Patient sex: M
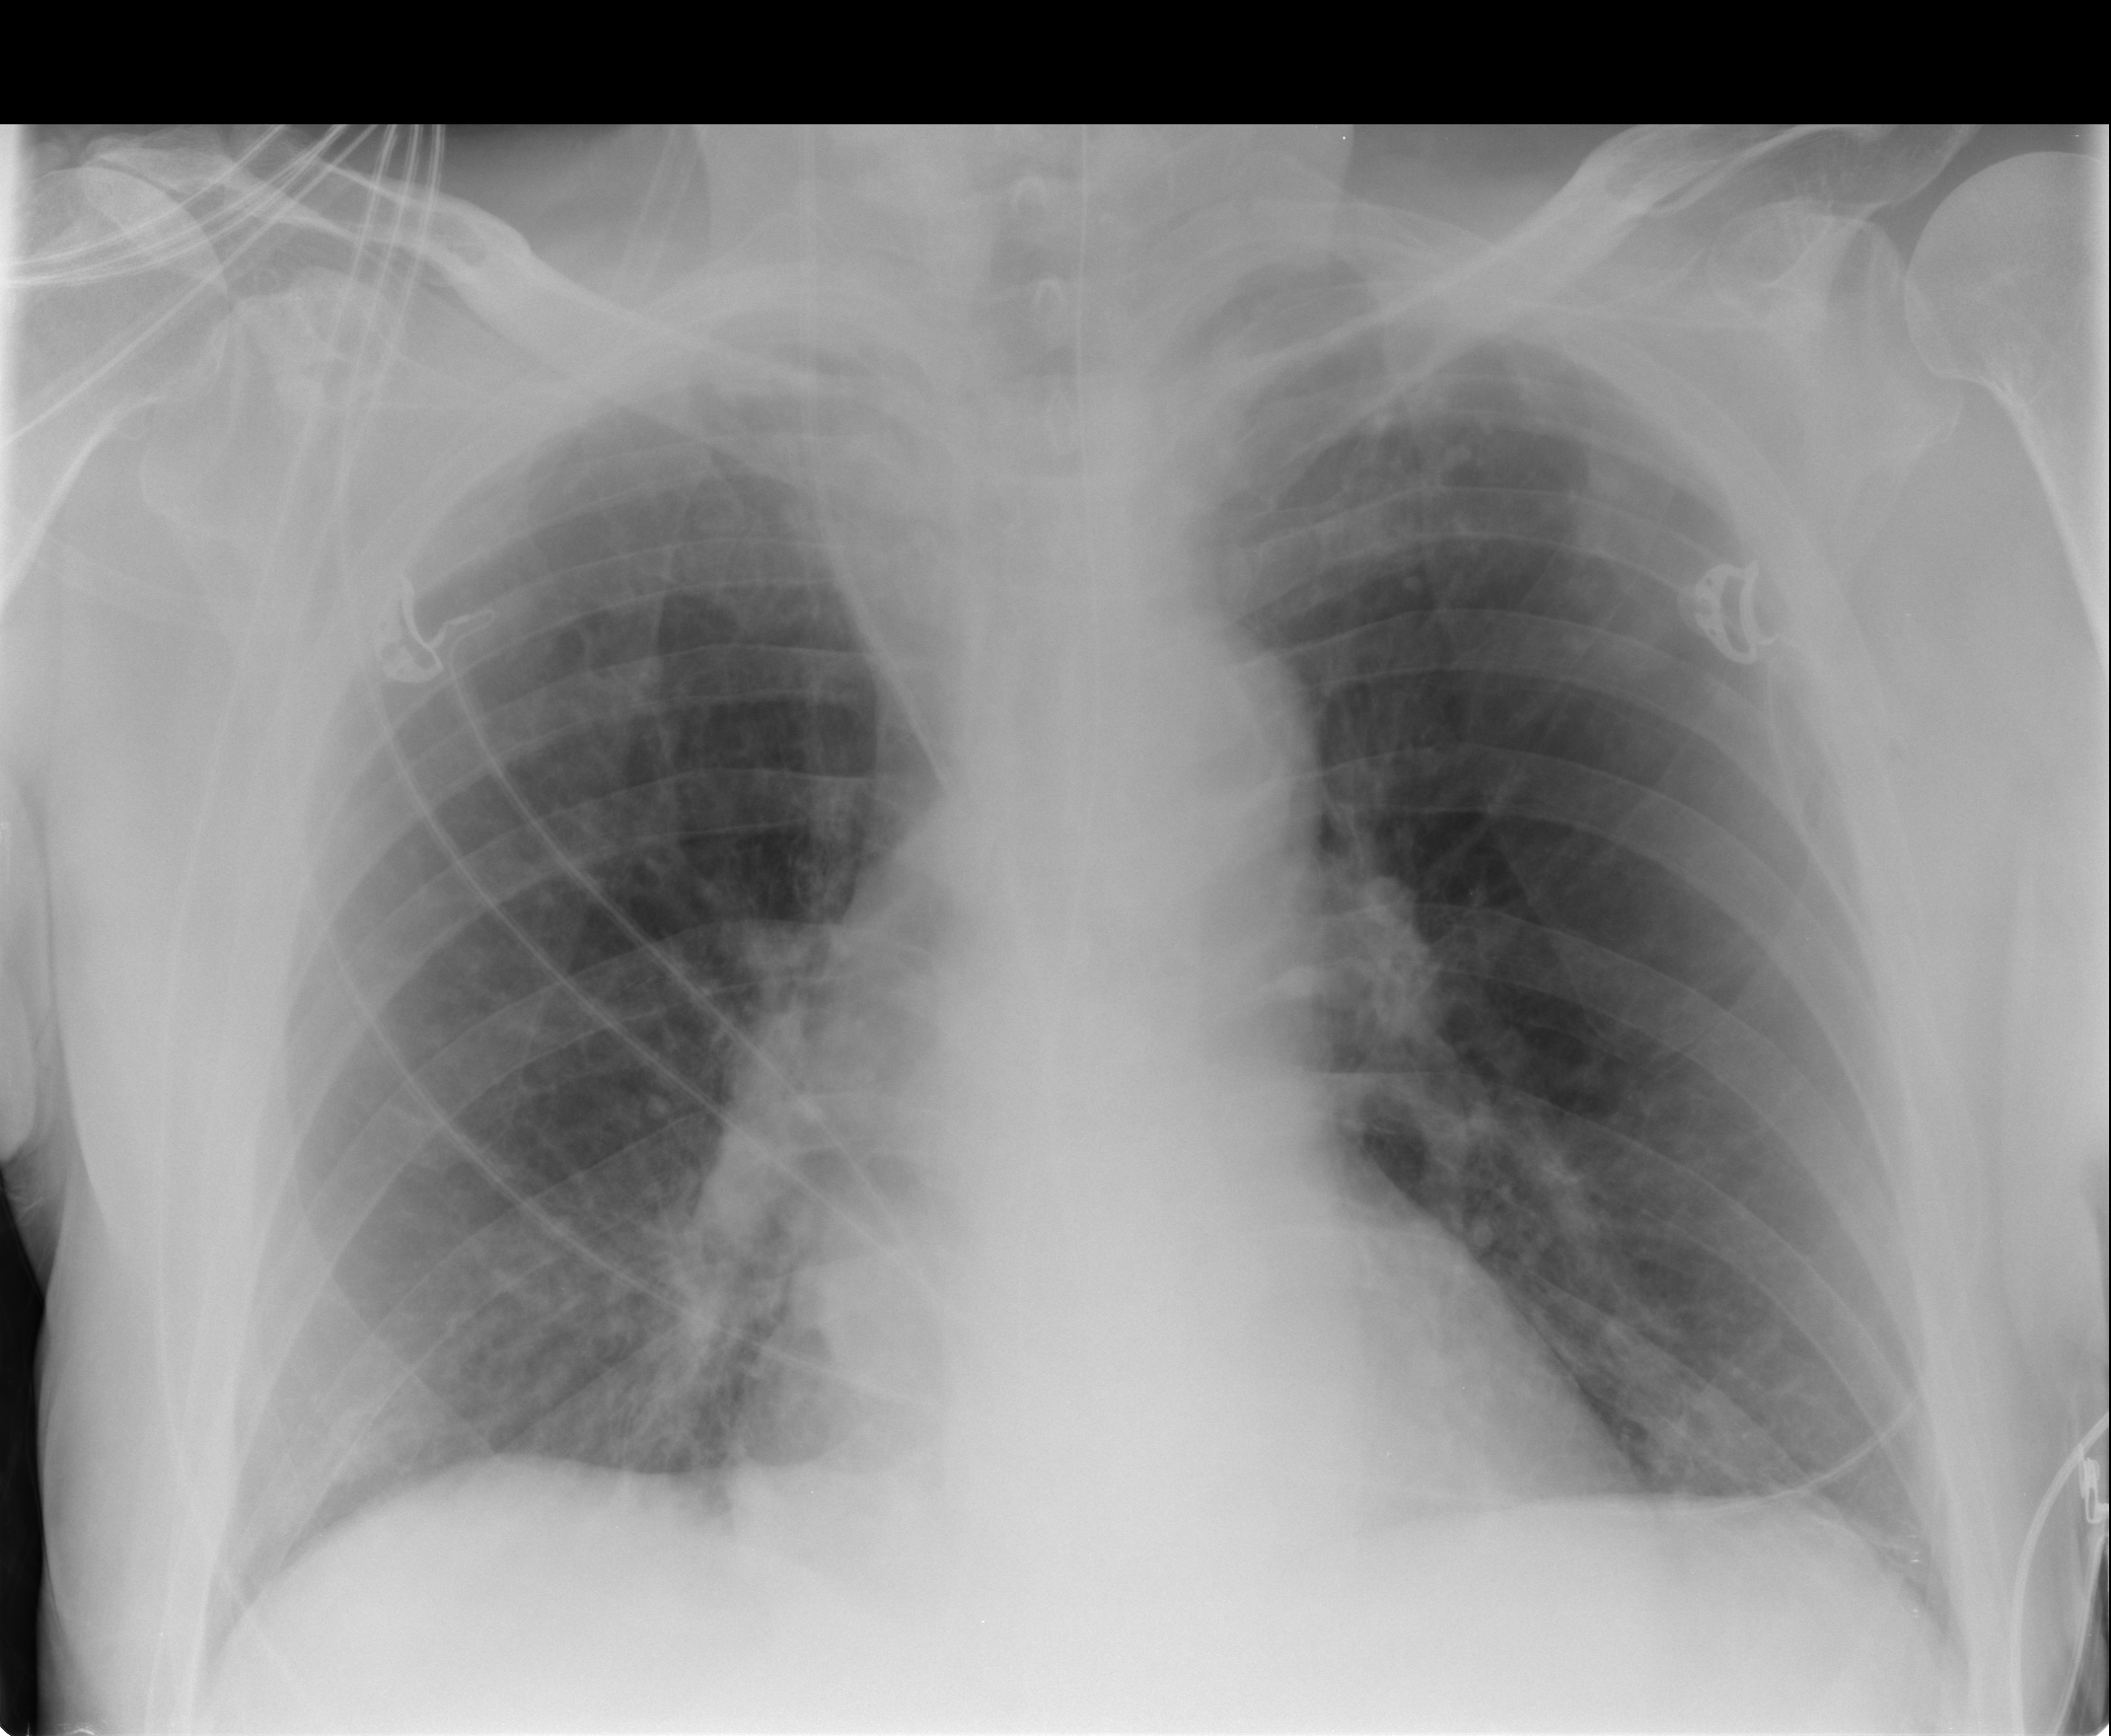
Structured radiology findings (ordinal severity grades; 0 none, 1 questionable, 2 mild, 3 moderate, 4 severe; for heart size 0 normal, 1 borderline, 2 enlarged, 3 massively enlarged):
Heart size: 0
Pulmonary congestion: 0
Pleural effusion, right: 0
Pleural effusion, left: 0
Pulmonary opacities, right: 2
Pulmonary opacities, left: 0
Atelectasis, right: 2
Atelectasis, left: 0